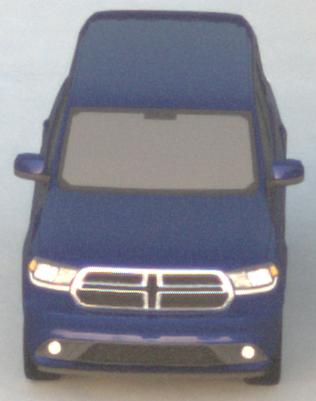
Make: Dodge
Model: Durango
Detailed model: Gen. 3
Model produced from: 2010
Doors: 5
Color: blue
Road condition: dry road
Daytime: sunrise or sunset
Contrast: low contrast